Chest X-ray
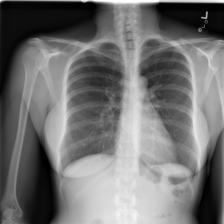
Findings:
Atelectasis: negative
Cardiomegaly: negative
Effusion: negative
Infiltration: negative
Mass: negative
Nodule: negative
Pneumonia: negative
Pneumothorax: negative
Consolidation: negative
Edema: negative
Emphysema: negative
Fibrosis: negative
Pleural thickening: negative
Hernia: negative